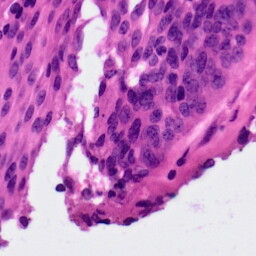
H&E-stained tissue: Ovarian